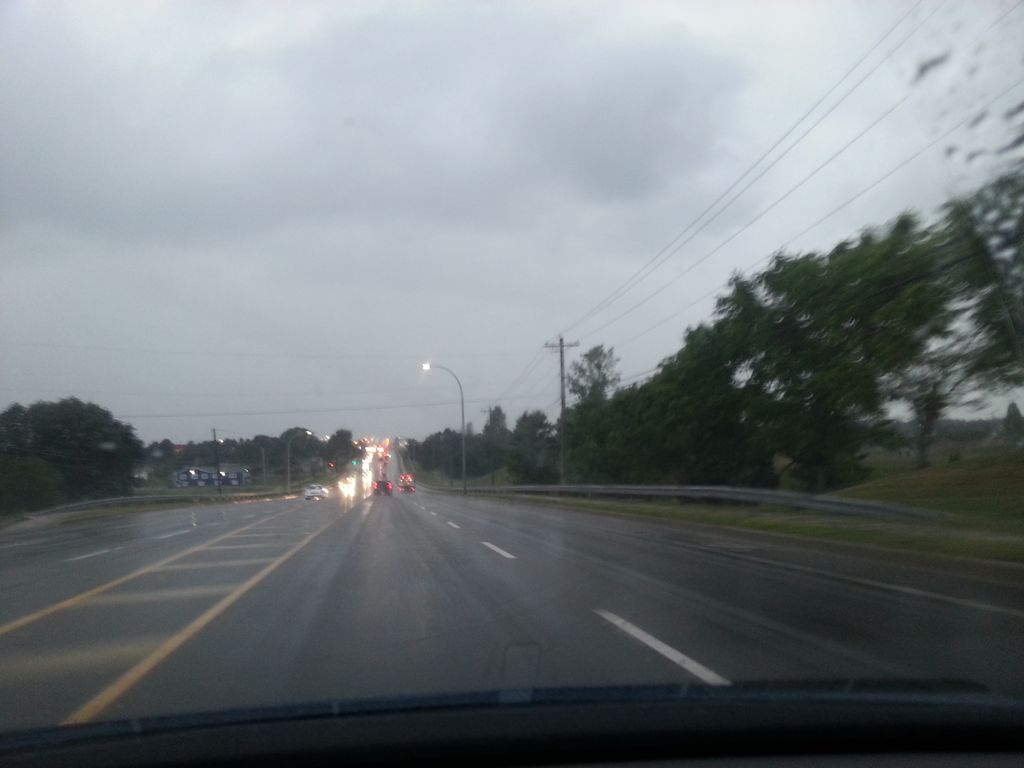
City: charlottetown